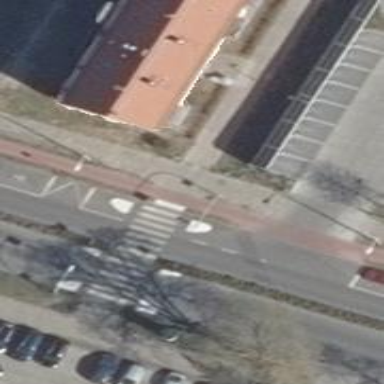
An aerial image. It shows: Uncontrolled zebra crossing on the road.